Interaction volume radius: 5 \u00c5
Interaction volume height: 20 \u00c5
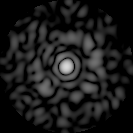
Disorder parameter: 0.8099